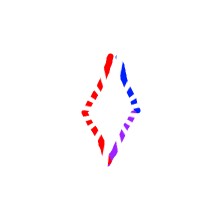
Shape: rhombus